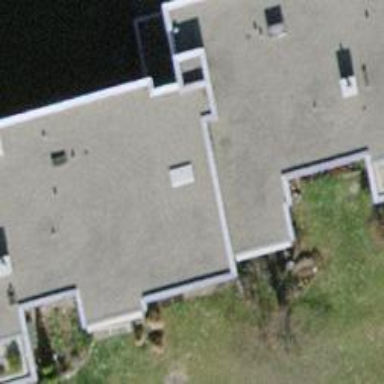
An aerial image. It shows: Flat-roofed apartment building.